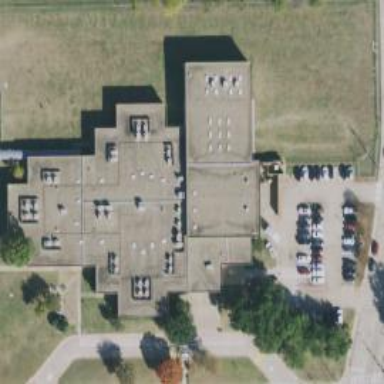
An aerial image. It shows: School.